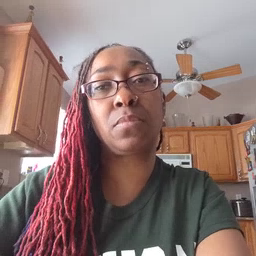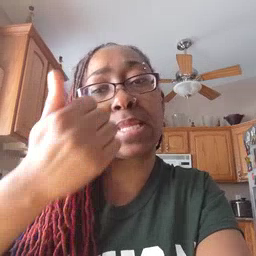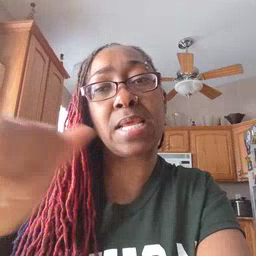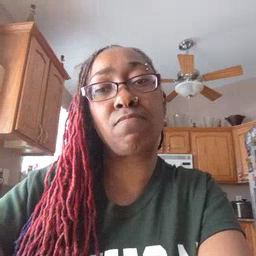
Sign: any